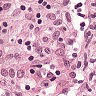
Metastatic tissue present: no